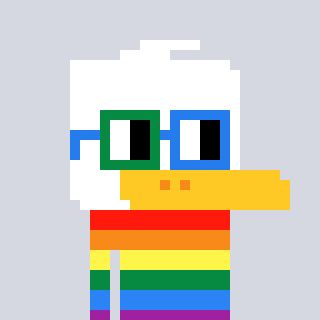
a pixel art character with square green and blue glasses, a duck-shaped head and a purple-colored body on a cool background